Field crop: maize
Growth stage: 2
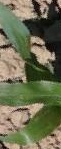
Species: maize